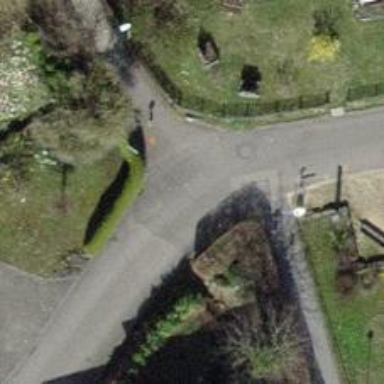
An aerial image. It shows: Footway with surface of fine gravel.